Platform: macOS
Application: Arc Browser
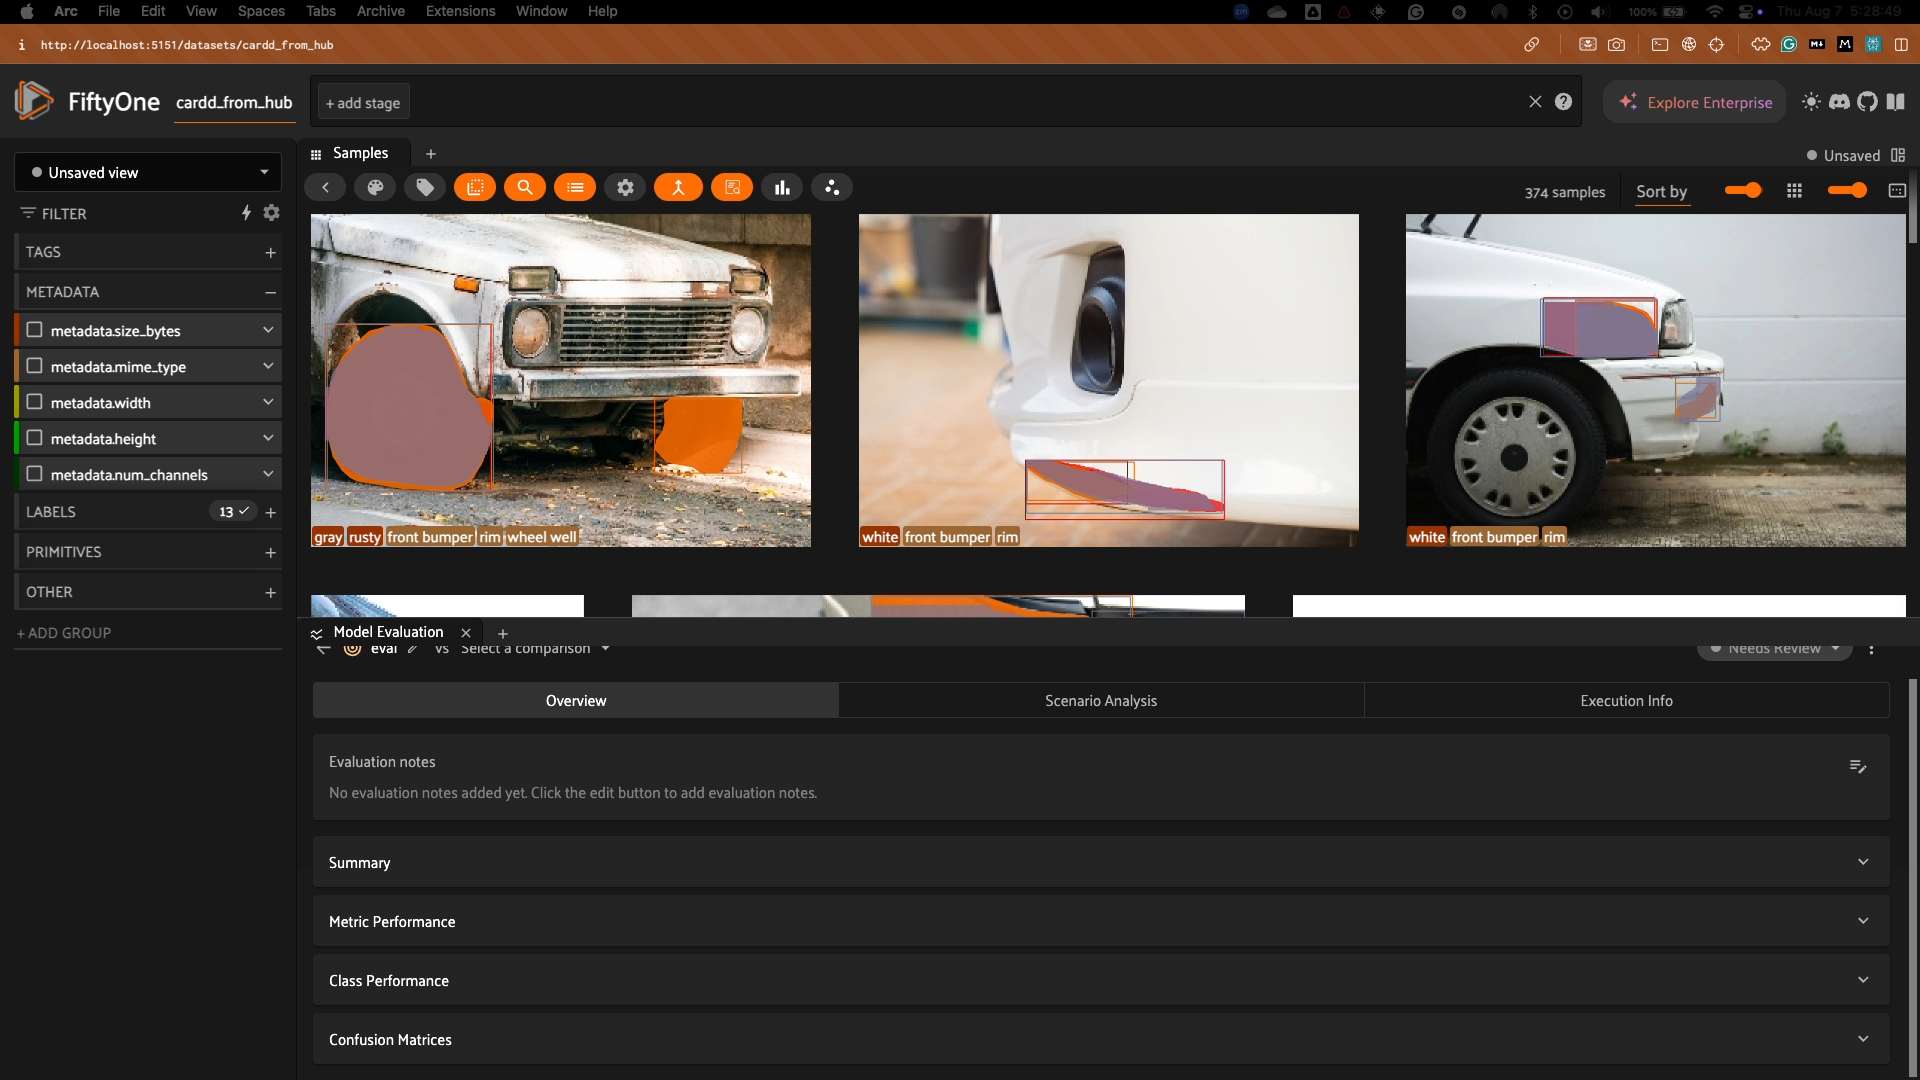
task_description: Switch to Execution Info tab in the Model Evaluation panel
action_type: click
element_info: Menu Item
steps_since_start: 1

task_description: Switch to Scenario Analysis tab in Model Evaluation Panel
action_type: click
element_info: Menu Item
steps_since_start: 1

task_description: Add evaluation notes in model evaluation panel
action_type: click
element_info: Icon
steps_since_start: 1

task_description: Expand summary card in the model evaluation panel
action_type: click
element_info: Menu Item
steps_since_start: 1

task_description: Expand Metric performance card in the model evaluation panel
action_type: click
element_info: Menu Item
steps_since_start: 1

task_description: Expand the per class performance card in the model evaluation panel
action_type: click
element_info: Menu Item
steps_since_start: 1

task_description: Expand the confusion matrix card in the model evaluation panel
action_type: click
element_info: Menu Item
steps_since_start: 1

task_description: Close the model evaluation panel
action_type: click
element_info: Icon
steps_since_start: 1